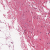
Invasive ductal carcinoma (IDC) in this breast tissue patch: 0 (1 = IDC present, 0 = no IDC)